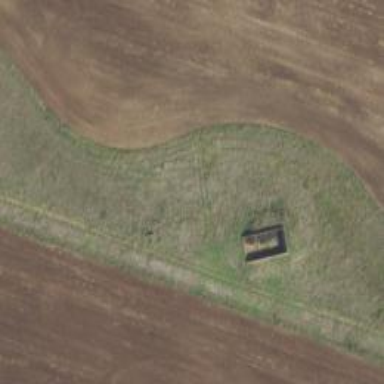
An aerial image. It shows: Military bunker for protection and defense.